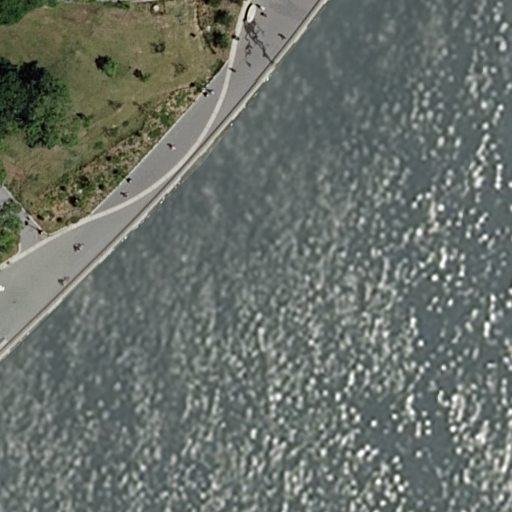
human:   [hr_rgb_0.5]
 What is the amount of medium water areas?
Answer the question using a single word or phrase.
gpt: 0

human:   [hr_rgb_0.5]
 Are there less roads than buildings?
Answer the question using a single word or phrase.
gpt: no

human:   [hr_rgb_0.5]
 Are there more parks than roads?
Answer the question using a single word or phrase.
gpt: no

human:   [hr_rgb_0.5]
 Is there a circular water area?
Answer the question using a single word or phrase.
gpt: no

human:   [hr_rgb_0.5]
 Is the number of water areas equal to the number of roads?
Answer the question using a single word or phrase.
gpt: yes

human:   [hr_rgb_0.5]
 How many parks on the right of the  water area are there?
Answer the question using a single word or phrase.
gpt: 1

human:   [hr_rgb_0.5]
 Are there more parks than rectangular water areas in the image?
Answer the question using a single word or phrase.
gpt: yes

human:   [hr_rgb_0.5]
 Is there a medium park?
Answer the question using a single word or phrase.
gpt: no

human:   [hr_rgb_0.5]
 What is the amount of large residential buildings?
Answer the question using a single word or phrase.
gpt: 0

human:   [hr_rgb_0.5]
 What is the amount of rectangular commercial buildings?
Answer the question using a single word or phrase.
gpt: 0

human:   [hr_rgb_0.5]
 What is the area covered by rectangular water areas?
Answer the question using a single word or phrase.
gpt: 0m2

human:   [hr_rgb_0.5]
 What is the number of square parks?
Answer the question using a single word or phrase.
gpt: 0

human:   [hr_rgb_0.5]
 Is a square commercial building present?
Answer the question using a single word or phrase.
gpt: no

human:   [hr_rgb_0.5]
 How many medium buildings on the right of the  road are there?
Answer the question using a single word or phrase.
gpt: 0

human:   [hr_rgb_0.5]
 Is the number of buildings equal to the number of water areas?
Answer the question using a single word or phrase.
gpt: no

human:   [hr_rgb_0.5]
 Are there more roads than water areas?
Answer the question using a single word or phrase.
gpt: no

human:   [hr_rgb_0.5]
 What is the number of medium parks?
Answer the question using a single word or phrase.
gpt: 0

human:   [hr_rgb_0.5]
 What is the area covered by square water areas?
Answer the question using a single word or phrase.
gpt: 0m2

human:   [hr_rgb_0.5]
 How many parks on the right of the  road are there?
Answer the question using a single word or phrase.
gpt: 1

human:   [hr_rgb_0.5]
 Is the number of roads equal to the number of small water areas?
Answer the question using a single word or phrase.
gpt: no

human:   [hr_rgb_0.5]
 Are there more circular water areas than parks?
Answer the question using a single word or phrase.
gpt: no

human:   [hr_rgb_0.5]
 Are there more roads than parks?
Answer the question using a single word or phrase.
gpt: no

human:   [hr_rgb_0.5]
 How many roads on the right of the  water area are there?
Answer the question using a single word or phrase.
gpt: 0

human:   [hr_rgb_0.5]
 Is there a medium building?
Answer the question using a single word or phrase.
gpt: no

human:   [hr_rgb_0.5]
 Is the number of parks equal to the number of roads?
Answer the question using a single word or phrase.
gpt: yes

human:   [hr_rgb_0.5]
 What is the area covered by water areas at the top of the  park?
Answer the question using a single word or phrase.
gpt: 0m2

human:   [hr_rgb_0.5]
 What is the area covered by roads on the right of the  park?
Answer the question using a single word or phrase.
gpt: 0m2

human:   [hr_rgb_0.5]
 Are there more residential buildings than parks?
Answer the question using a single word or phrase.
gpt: no

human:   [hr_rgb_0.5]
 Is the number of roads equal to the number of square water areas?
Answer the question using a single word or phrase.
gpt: no

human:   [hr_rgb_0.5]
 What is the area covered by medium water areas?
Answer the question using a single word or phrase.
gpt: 0m2

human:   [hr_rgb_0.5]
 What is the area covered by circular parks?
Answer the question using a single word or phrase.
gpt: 0m2

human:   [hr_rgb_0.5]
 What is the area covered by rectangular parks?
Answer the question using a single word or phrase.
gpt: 4644m2

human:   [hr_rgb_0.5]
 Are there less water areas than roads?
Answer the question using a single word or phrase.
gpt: no

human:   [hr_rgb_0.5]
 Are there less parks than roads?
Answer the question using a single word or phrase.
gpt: no

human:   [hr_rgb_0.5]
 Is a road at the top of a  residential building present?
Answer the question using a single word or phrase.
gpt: no

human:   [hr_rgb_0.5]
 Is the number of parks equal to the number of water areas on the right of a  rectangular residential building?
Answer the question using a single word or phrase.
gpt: no

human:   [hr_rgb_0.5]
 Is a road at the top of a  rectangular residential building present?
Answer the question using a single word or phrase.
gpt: no